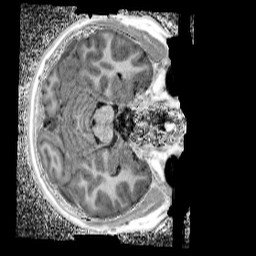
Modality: UNIT1_denoised
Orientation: axial
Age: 13
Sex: female
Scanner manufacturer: siemens
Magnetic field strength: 3 T
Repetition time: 4 s
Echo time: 0.00299 s